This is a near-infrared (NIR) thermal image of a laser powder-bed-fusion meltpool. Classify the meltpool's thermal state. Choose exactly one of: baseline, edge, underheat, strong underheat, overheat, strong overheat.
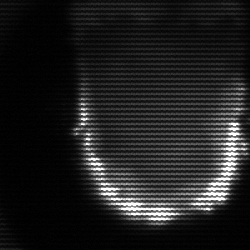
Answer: baseline